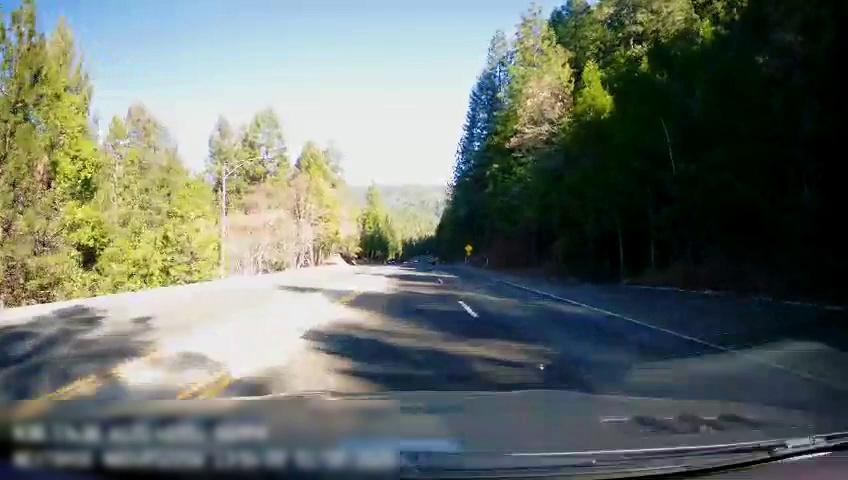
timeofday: Day
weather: Sunny
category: Drivable Space
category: Lanes | Opposite Lane
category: Lanes | Alternate Lane
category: Lanes | Current Lane
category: Lanes | Current Lane
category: Lanes | Alternate Lane
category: Lanes | Opposite Lane
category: Traffic | Signs